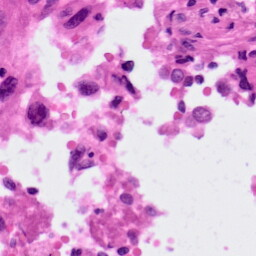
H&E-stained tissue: Lung